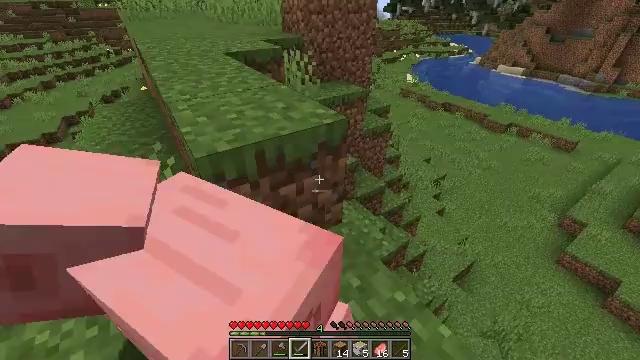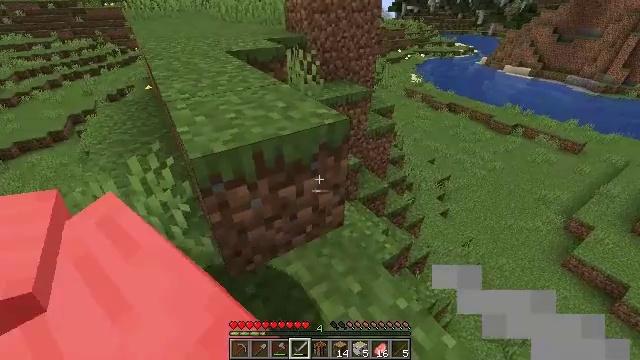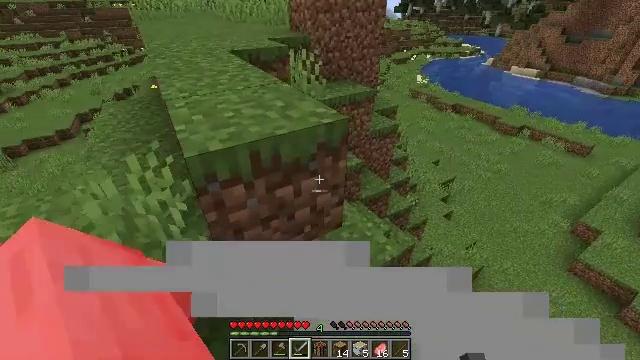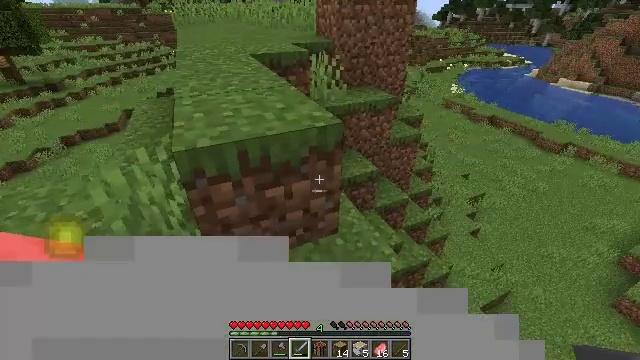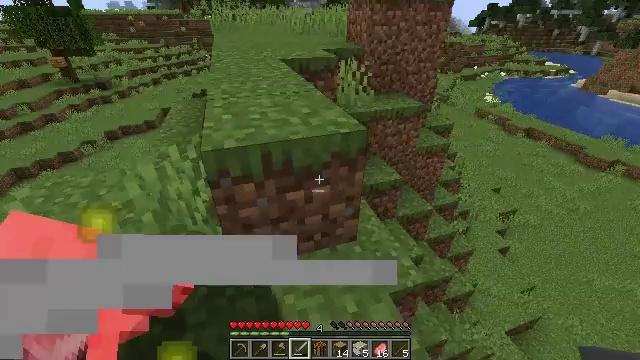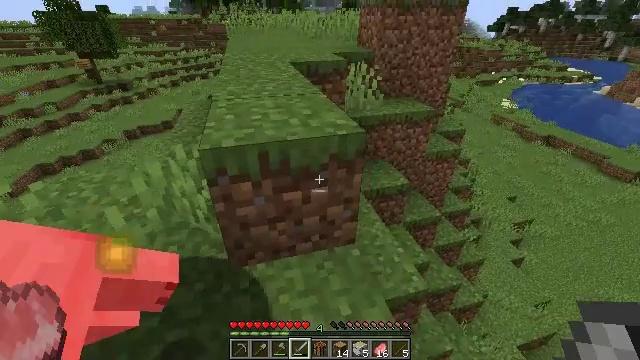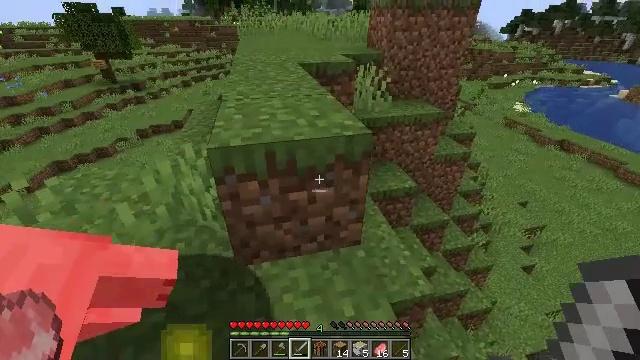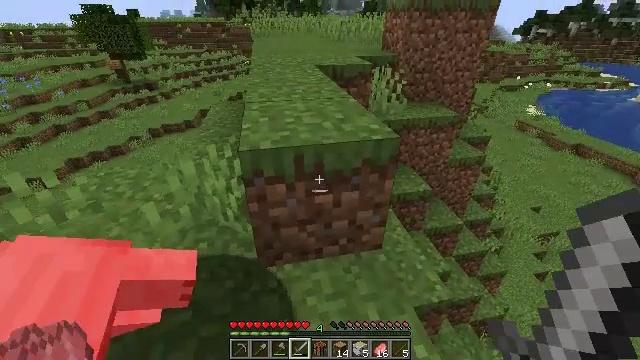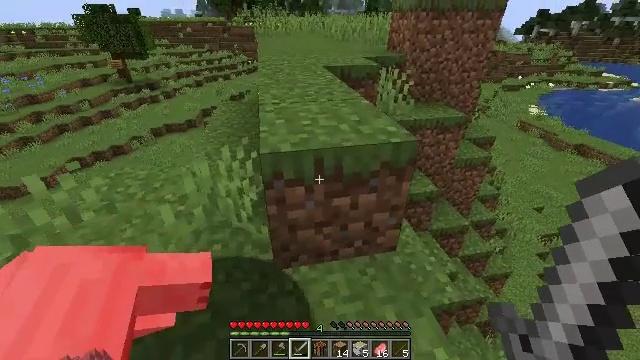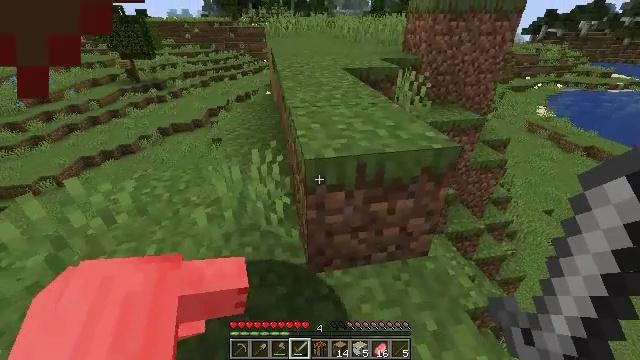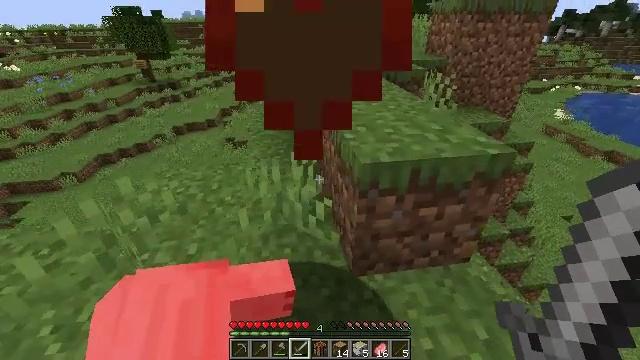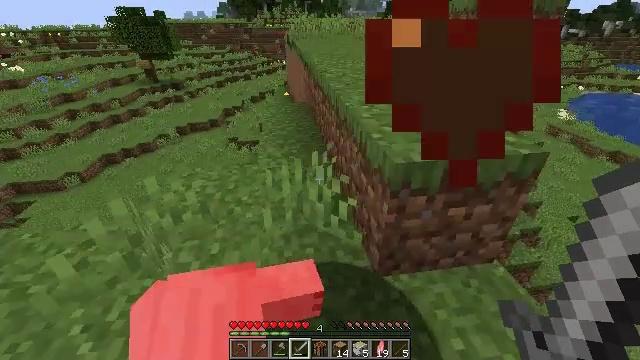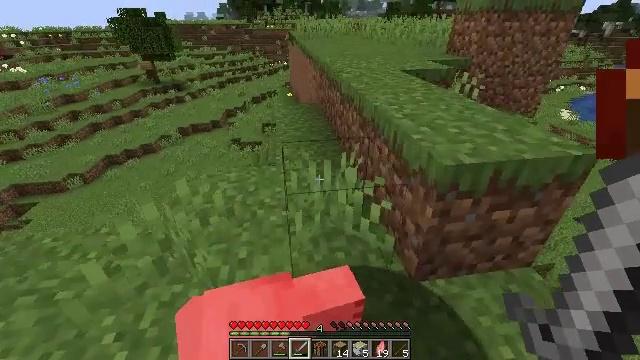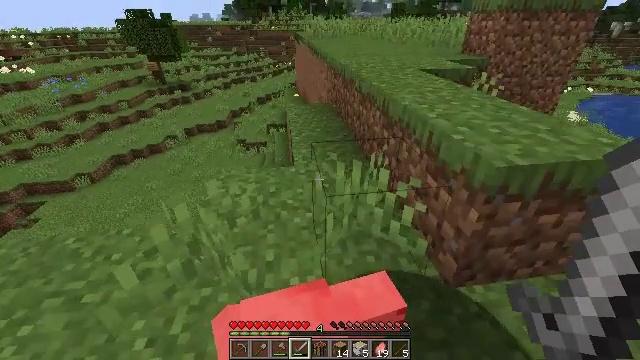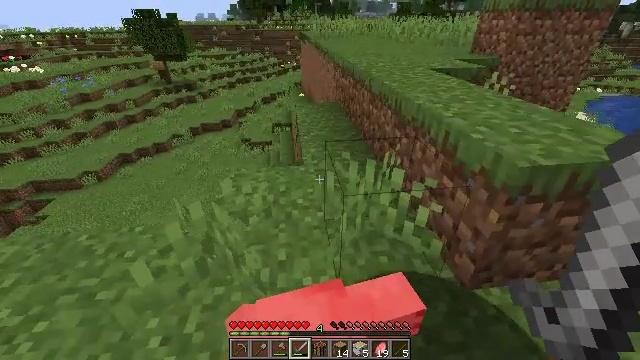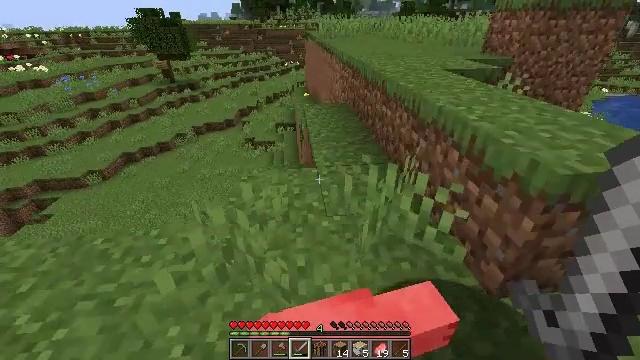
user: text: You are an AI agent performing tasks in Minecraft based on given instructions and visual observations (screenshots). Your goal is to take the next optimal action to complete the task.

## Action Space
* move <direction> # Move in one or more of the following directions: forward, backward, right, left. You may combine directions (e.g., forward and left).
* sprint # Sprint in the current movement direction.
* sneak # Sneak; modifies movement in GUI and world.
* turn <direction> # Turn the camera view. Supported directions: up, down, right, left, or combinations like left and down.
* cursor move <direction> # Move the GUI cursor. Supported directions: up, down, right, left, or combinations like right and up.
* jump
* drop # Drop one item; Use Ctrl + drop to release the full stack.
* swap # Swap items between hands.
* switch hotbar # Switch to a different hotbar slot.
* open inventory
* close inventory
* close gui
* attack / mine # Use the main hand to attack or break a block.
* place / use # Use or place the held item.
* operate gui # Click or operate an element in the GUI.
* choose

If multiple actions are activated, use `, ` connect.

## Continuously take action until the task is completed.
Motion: motion action
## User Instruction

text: Hunt a chicken.
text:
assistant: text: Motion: no_op
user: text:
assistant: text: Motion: move right, turn left
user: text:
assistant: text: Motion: move right, turn left and up
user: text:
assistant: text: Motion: turn left
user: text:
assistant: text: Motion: turn left
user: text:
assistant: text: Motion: move left, turn left
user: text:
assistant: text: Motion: move left, turn left
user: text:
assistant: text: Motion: move left
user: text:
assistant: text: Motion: move left
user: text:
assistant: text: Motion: move left, turn left
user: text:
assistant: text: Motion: move left
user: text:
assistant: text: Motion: move forward and move left
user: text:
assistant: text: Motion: move forward and move left
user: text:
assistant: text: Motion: move forward and move left
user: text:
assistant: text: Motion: move forward and move left
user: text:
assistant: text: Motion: move forward
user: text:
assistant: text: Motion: move forward, turn left
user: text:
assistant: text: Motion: move forward
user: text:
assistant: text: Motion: move forward
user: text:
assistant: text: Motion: move forward
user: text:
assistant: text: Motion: move forward
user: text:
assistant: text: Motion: move forward
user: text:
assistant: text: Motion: move forward and move right, turn right and up
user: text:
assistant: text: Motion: move forward and move right, turn right and up
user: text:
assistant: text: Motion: move forward and move right, turn right
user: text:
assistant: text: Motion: move forward and move right
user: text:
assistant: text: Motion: move forward and move right
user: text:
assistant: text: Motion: move forward and move right
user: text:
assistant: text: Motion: move forward, jump
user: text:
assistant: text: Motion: move forward, jump